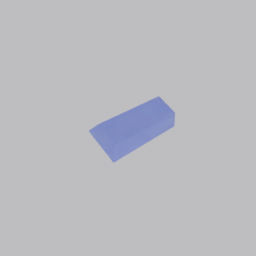
Label: mechanical